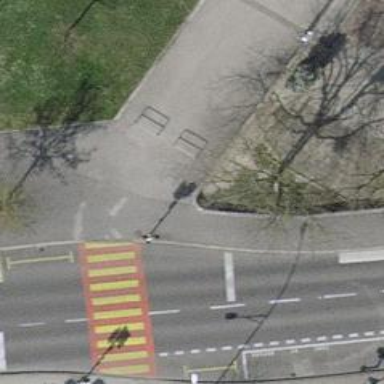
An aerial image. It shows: Bollard.